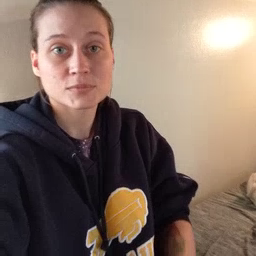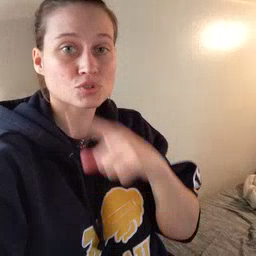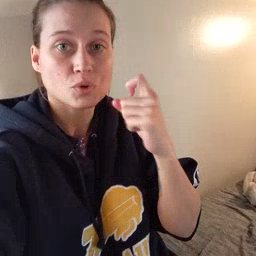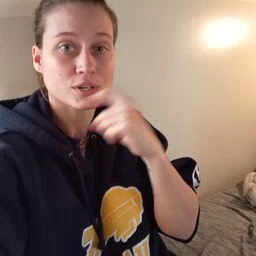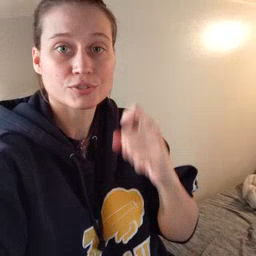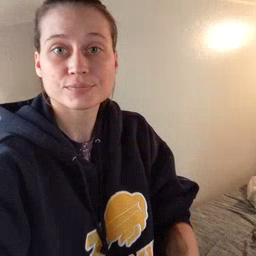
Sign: dryer